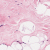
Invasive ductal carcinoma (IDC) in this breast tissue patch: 0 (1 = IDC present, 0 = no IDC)